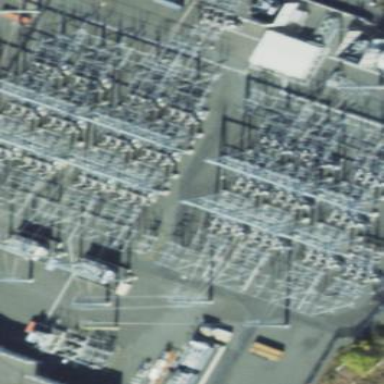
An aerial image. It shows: Transmission-level power substation.